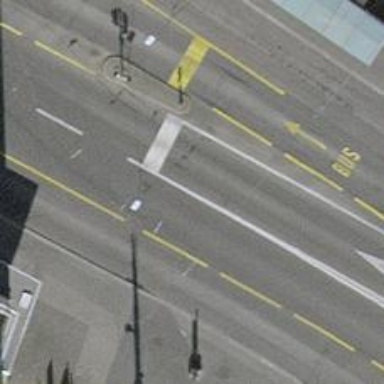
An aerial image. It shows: Primary highway with asphalt surface and sidewalks on both sides. The presence of trolley wires indicates that there is overhead power supply for trolleys.